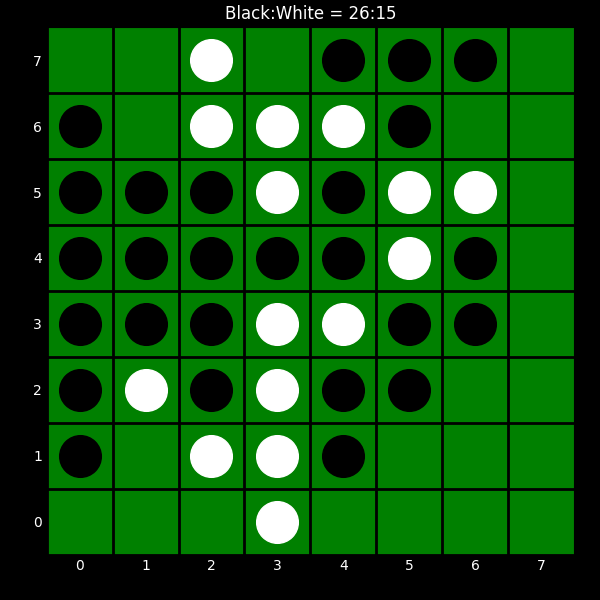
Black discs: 26
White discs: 15